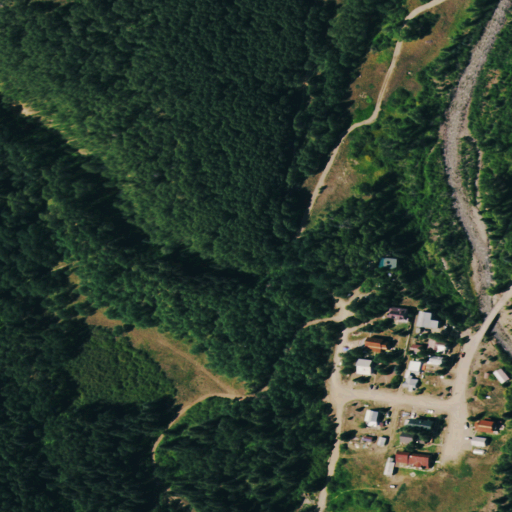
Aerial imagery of valley in Colorado named Iron Draw containing deciduous forest, low intensity development, mixed forest, open development, woody wetlands, grassland, and herbaceous wetlands